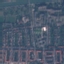
Land use / land cover: Residential